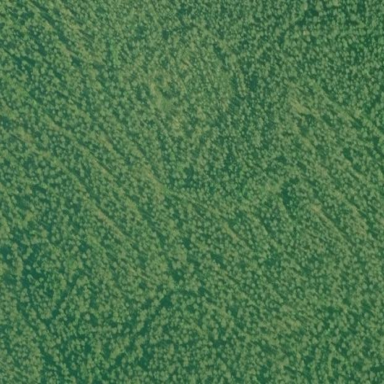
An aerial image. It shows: Forest with needle-leaved trees.